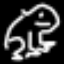
Label: frog